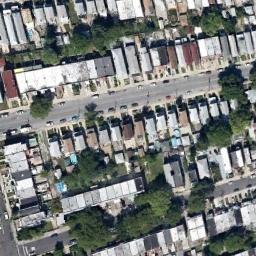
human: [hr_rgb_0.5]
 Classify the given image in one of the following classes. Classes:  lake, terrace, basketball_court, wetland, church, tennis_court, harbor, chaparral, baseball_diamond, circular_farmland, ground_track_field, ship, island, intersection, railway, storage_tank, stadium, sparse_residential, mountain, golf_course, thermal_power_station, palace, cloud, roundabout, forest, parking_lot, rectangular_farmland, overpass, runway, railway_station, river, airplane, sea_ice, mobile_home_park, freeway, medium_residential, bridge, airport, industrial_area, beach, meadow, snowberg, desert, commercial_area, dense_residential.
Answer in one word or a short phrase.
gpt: dense_residential